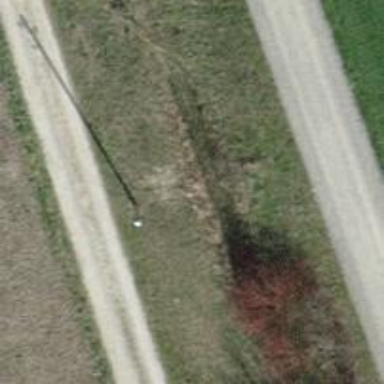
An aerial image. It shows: Power pole.